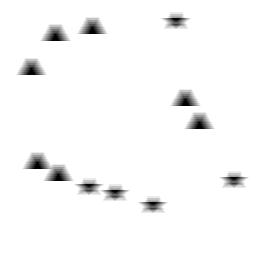
Squares: 0
Triangles: 7
Stars: 5
Total shapes: 12